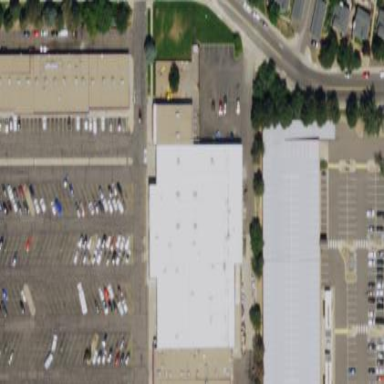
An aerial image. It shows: Retail building.